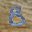
Label: 8